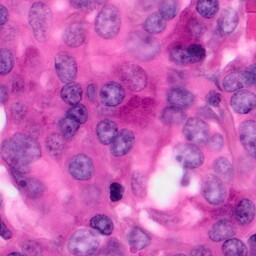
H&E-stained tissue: Pancreatic